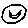
Label: smiley face